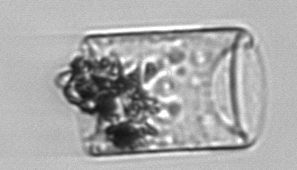
Label: Guinardia_flaccida